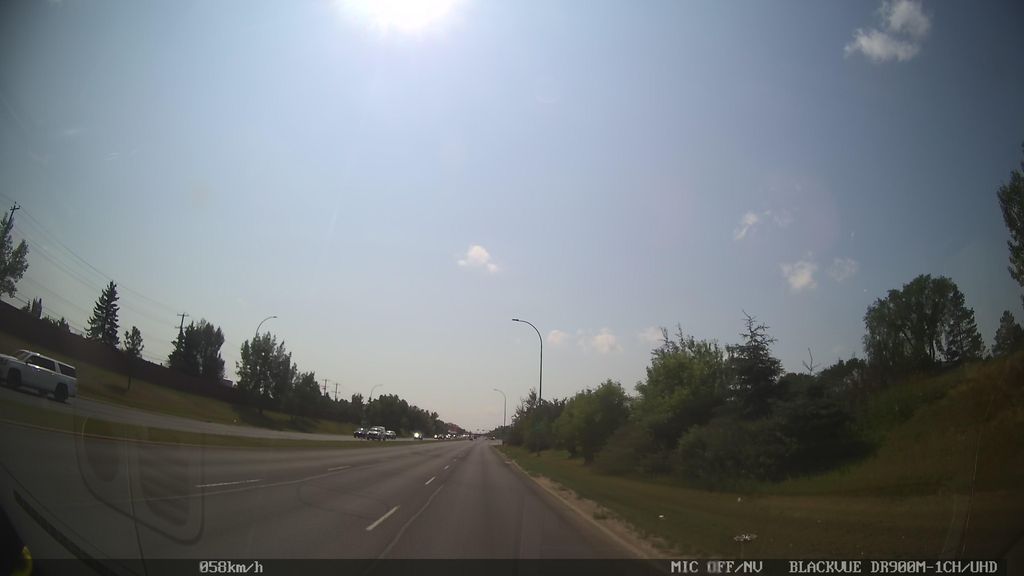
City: edmonton